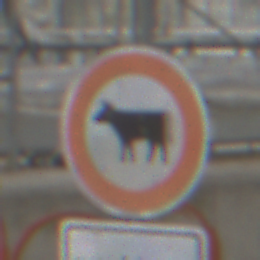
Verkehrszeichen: VerbotViehtrieb
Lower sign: ZeitangabenMitBeschraenkungAufWochentage1
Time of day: Midday
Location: Roofed (Special)
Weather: Overcast
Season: NotSpecified
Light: Natural